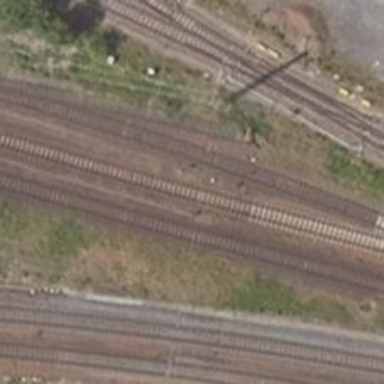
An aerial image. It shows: Railway signal.